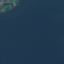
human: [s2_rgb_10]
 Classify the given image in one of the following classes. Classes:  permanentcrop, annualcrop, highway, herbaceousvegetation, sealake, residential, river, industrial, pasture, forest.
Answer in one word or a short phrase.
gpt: SeaLake